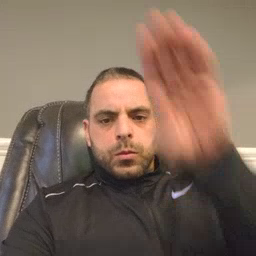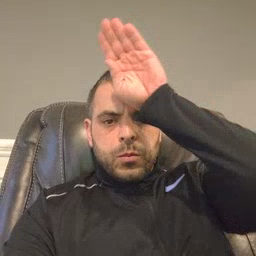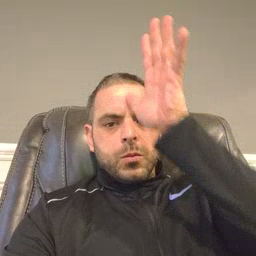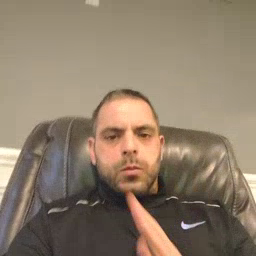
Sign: fireman